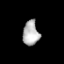
Tissue: prostate
Cell type: Myeloid cells
Senescence score: 0.3452
Nuclear area (px): 386
Mean DAPI intensity: 180.427